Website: apple
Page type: customer-info-address
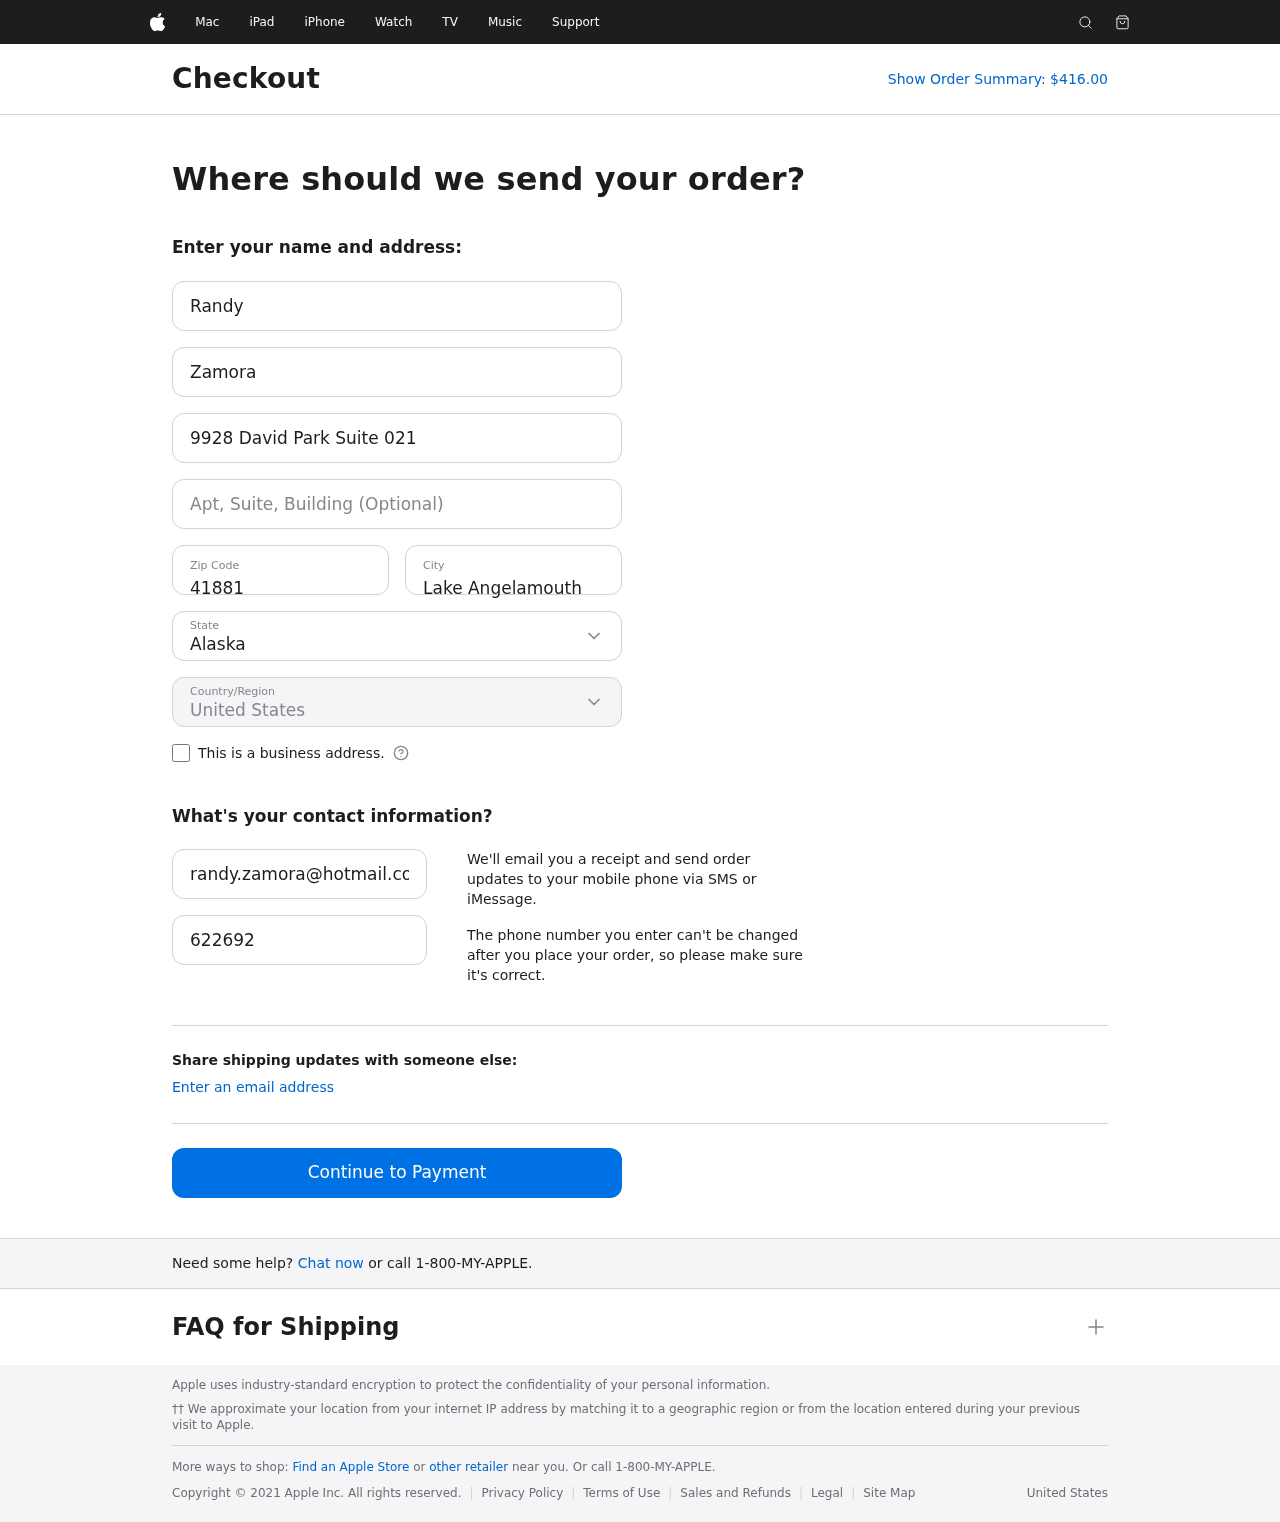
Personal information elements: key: PII_CITY
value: Lake Angelamouth
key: PII_COUNTRY
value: United States
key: PII_EMAIL
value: randy.zamora@hotmail.com
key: PII_FIRSTNAME
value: Randy
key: PII_LASTNAME
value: Zamora
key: PII_PHONE
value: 6226924062
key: PII_POSTCODE
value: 41881
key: PII_STATE
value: Alaska
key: PII_STREET
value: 9928 David Park Suite 021
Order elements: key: ORDER_TOTAL
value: Show Order Summary: $416.00